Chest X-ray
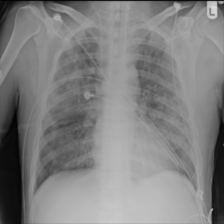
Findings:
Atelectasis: negative
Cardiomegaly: negative
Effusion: negative
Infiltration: positive
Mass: negative
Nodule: positive
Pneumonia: negative
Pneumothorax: negative
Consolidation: negative
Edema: negative
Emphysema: negative
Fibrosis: negative
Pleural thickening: negative
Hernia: negative